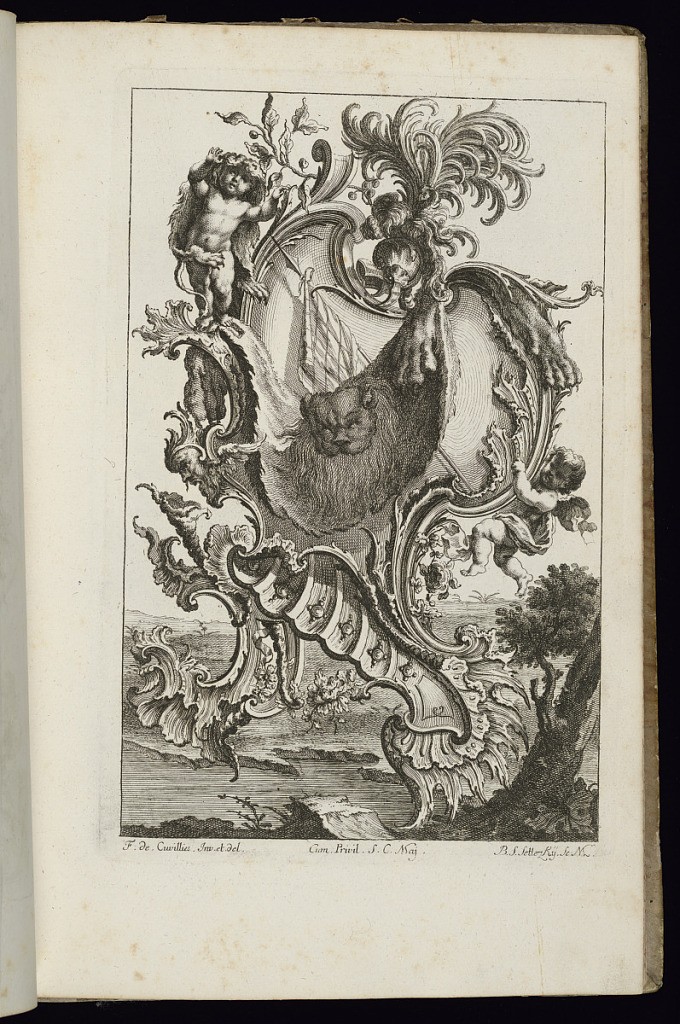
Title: Cartouche with Plumed Helmet
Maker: François de Cuvilliés the Elder, Belgian, 1695 - 1768
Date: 1738
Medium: Etching and engraving on paper
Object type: Bound print
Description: Asymmetrical rocaille cartouche topped with a plumed helm and surrounded by armorial trophies. A putto figure wearing an animal skin at upper left; lion skin draped across cartouche at center.